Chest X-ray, PA view. Patient: 56 years old, sex F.
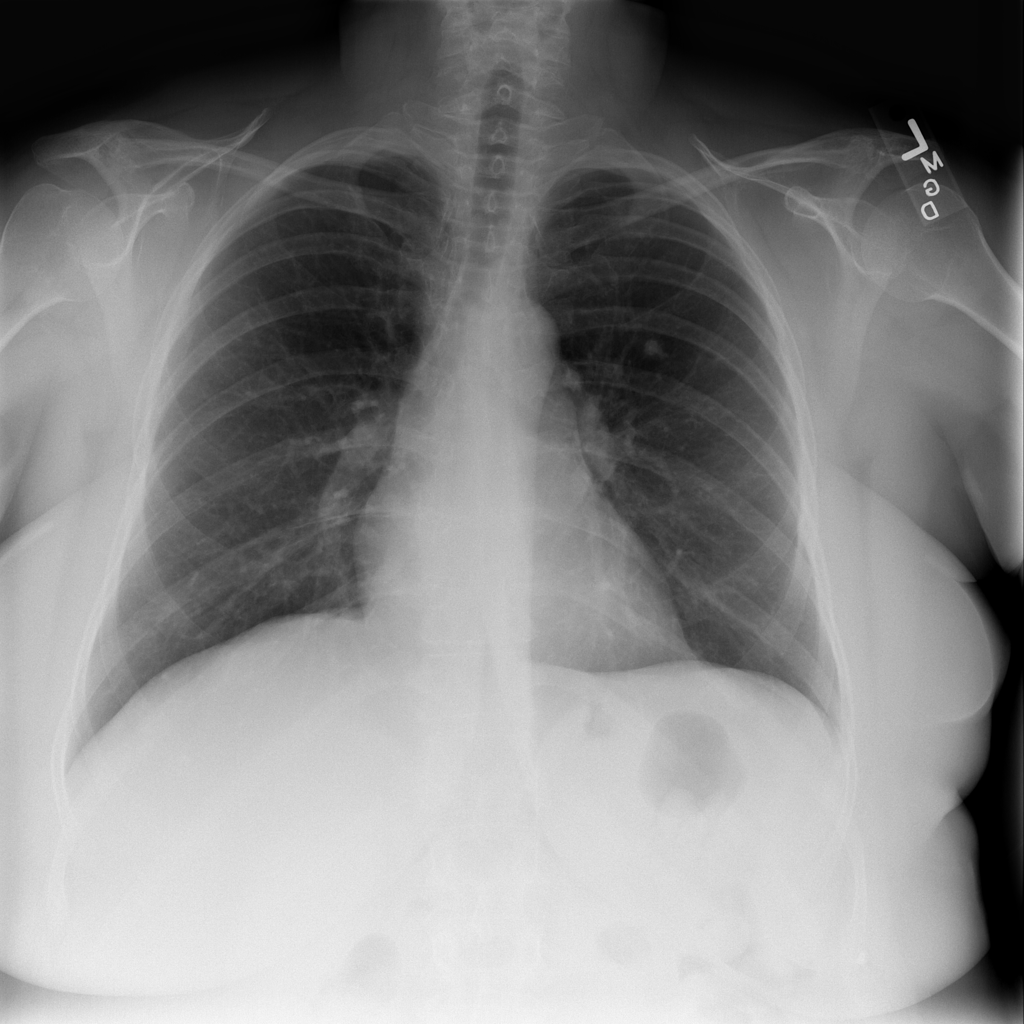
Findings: Nodule